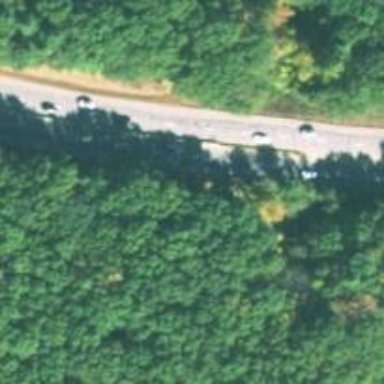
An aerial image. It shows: This image shows trunk highway that functions as expressway.